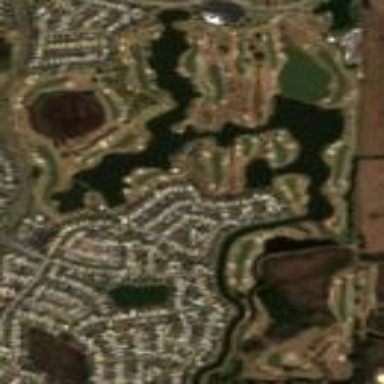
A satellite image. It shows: Golf course.